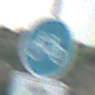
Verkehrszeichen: Radweg
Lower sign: HinweisDurchVerbaleAngabe4
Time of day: MorningAfternoon
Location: Outdoor (Nature)
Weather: PartlyCloudy
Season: NotSpecified
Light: Natural